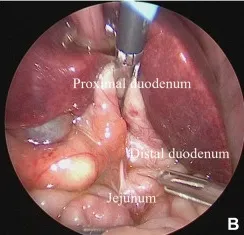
Laparoscopic findings for case 2. (A,B) A PDPV and duodenal atresia with an annular pancreas were diagnosed.
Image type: endoscopy (arthroscopy)